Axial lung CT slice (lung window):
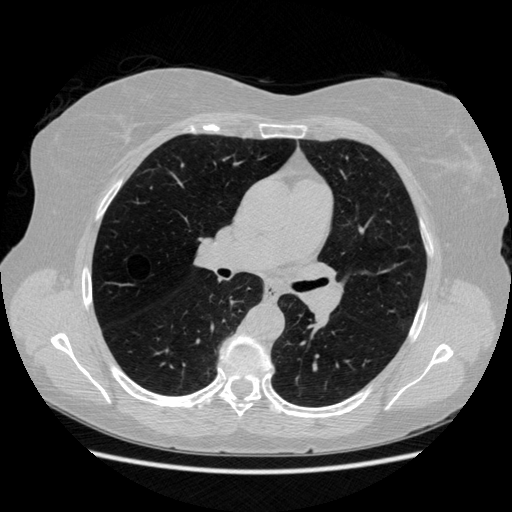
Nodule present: no